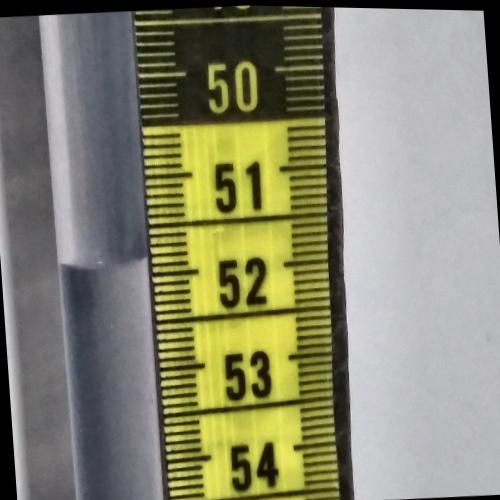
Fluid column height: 51.8 cm